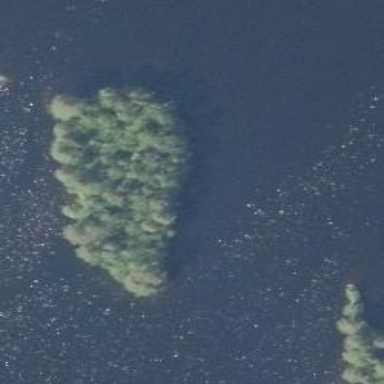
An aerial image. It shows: Islet.